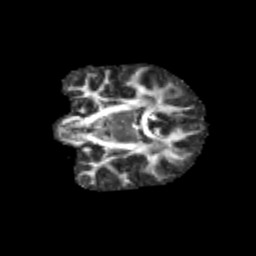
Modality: FA
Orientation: coronal
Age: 10
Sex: female
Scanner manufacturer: siemens
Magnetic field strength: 3 T
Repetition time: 3.8 s
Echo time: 0.07 s